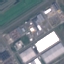
Label: Industrial